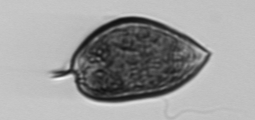
Label: Prorocentrum_micans